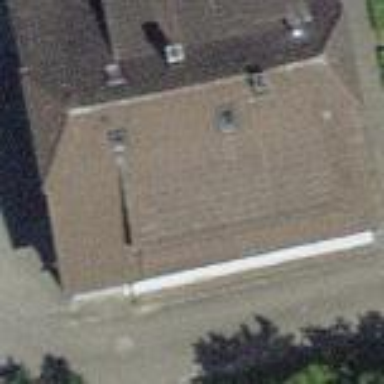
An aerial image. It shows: Half-hipped roof on apartment building.